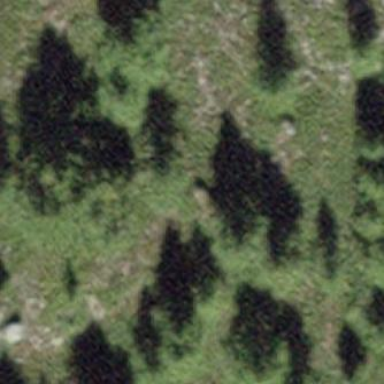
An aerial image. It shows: Forest area.